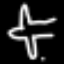
Label: airplane